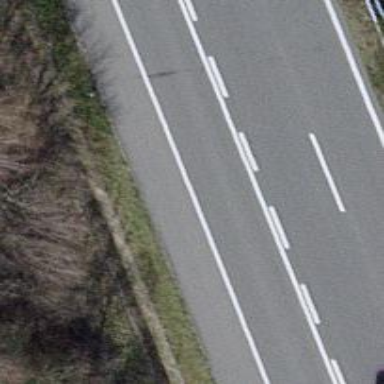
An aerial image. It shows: Asphalt motorway link.